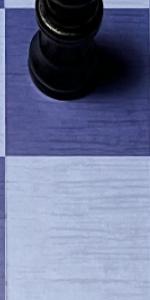
Label: Empty